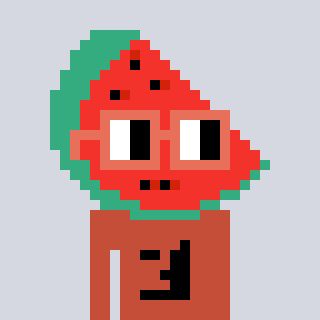
a pixel art character with square orange glasses, a watermelon-shaped head and a rust-colored body on a cool background